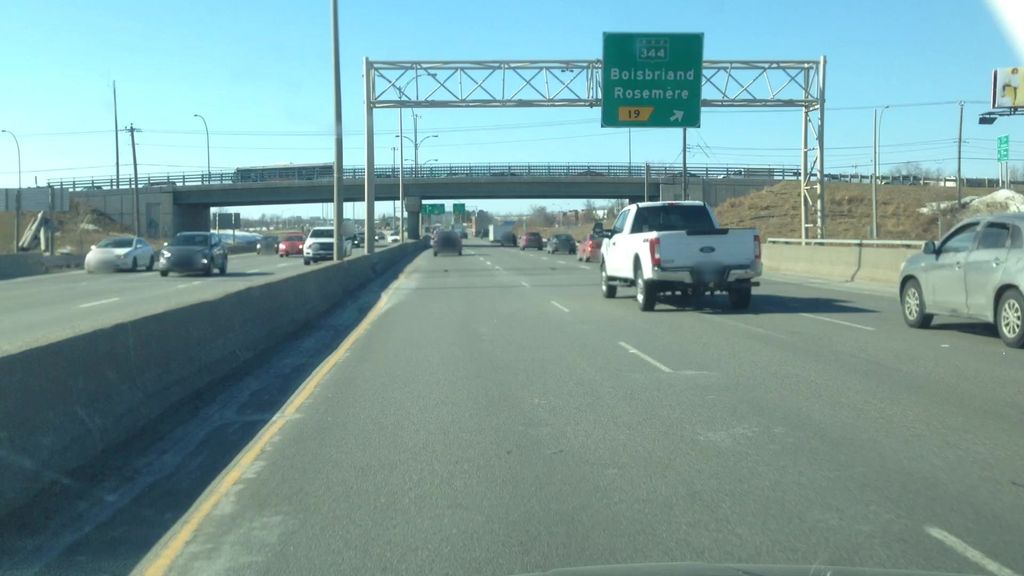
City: montreal